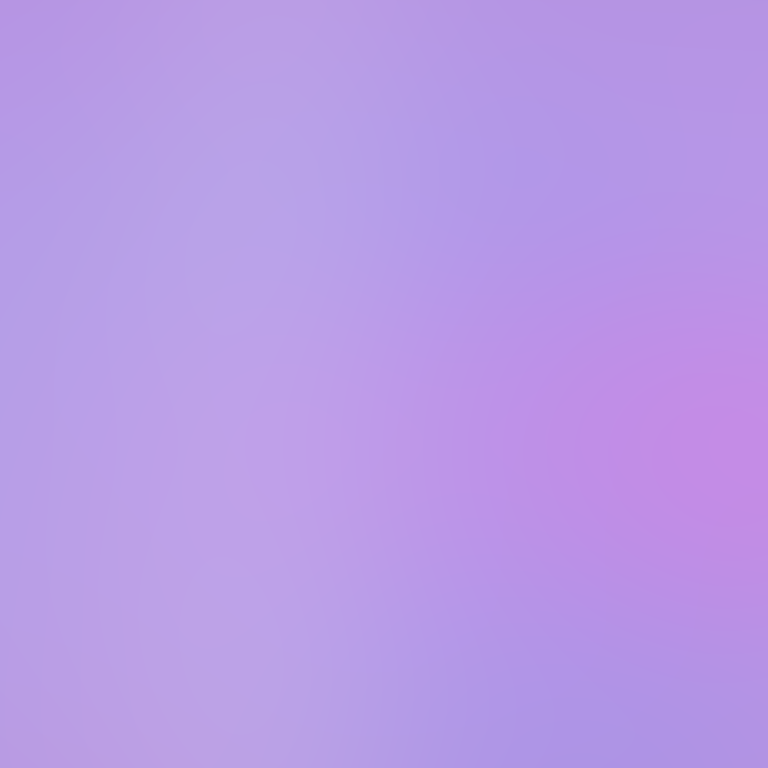
Abstract light effect, smooth gradient from soft lavender to gentle pink, serene atmosphere, diffuse glow, no room, no furniture, no objects.